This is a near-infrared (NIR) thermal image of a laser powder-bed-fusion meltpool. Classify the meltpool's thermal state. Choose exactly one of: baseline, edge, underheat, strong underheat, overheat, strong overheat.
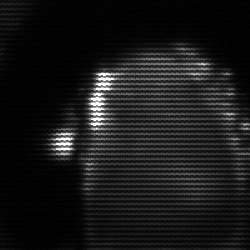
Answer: baseline